Field crop: maize
Growth stage: 2
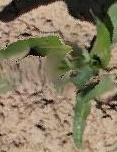
Species: maize